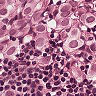
Metastatic tissue present: yes